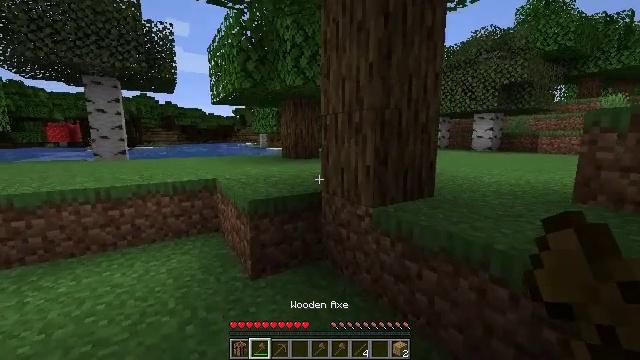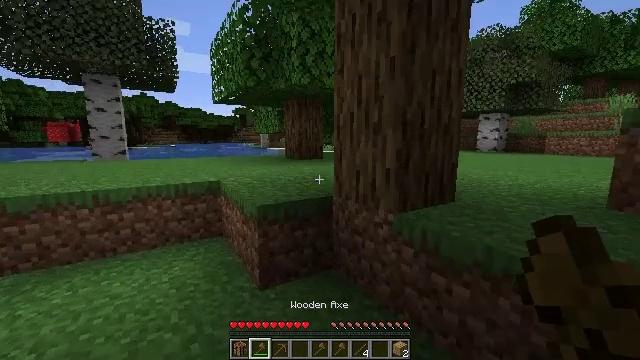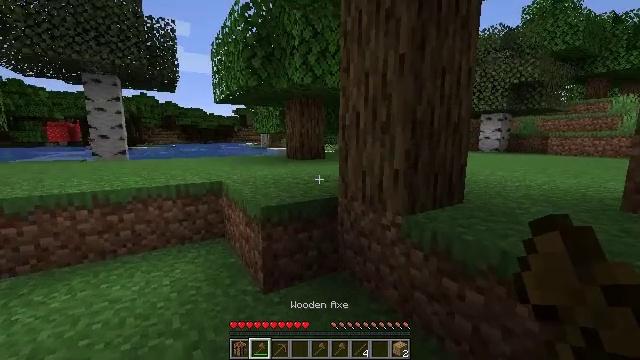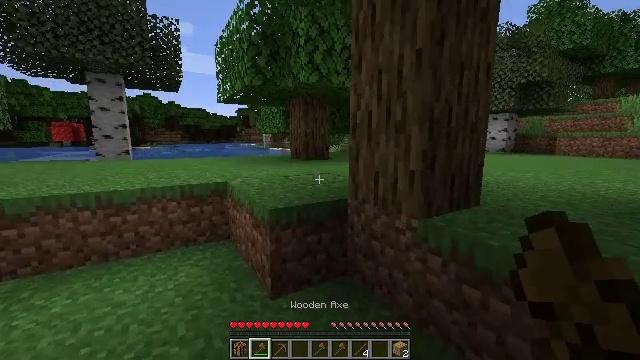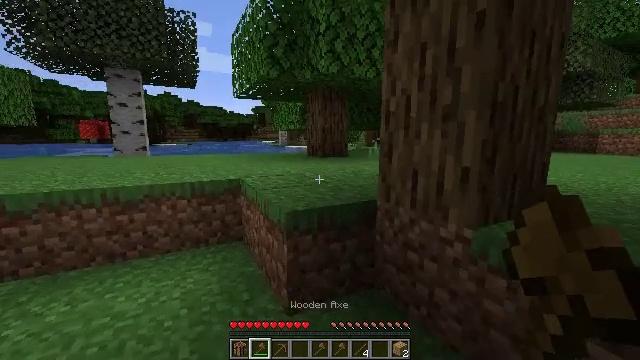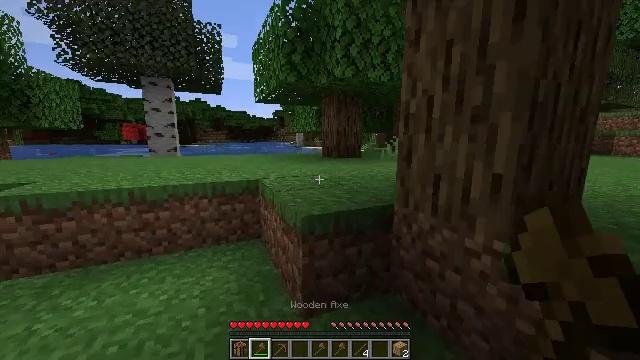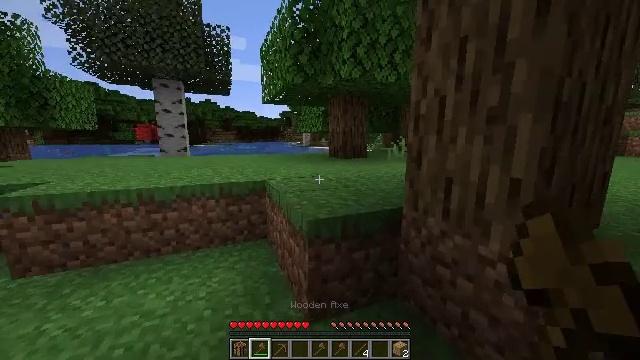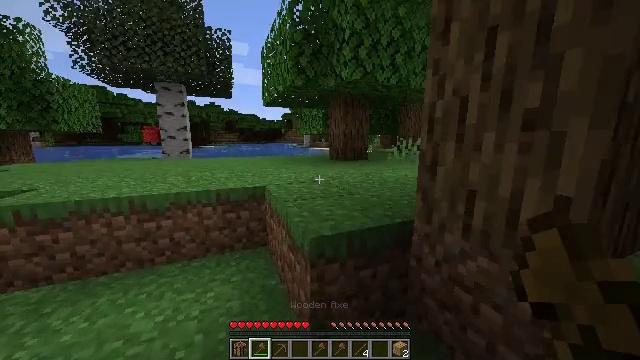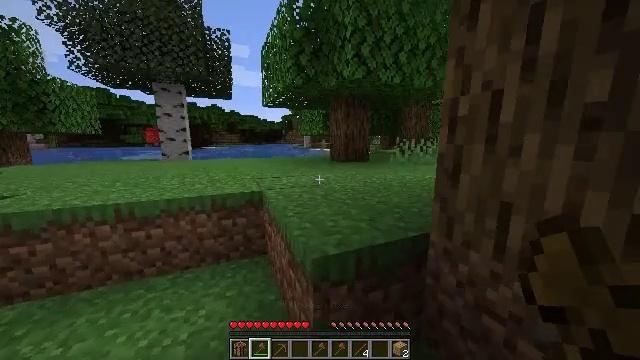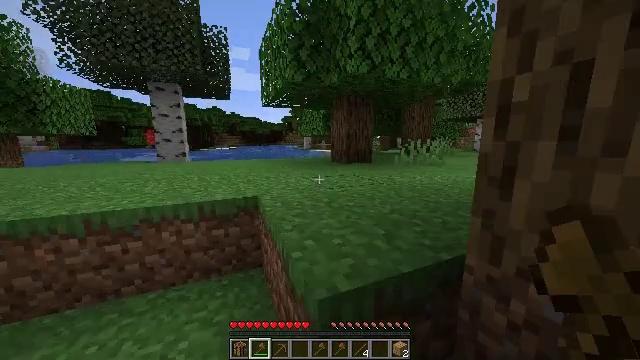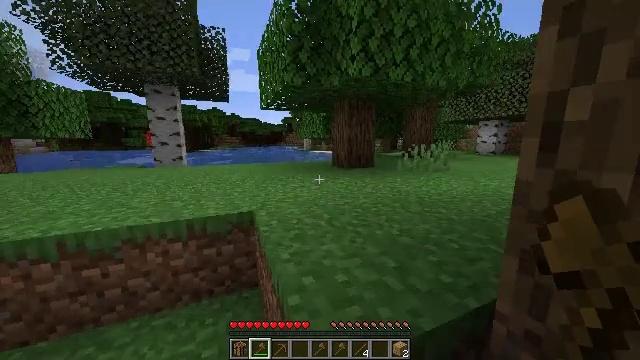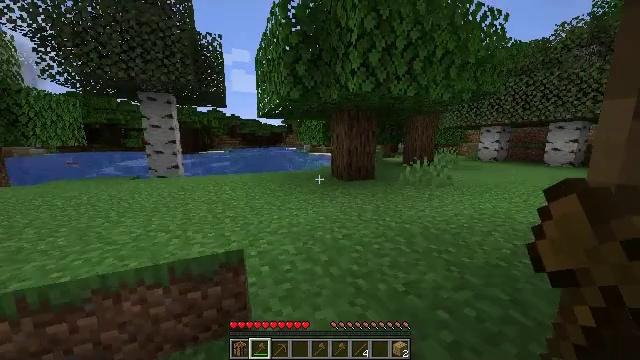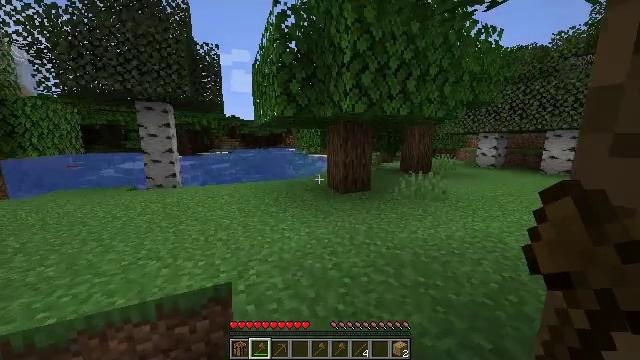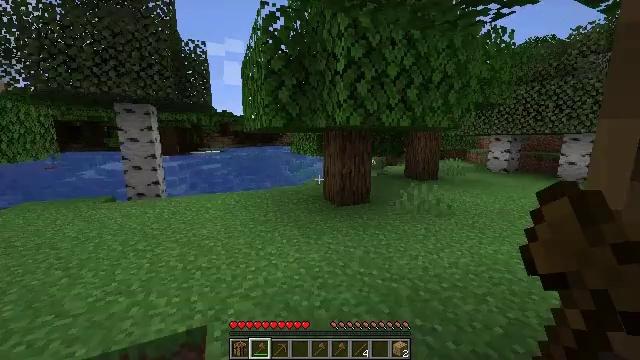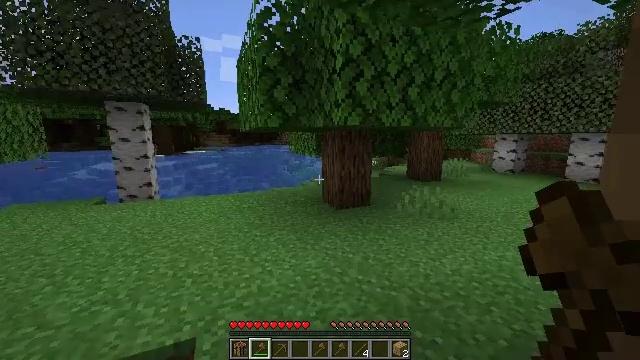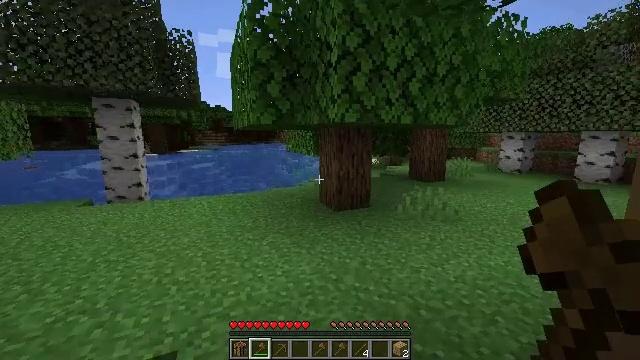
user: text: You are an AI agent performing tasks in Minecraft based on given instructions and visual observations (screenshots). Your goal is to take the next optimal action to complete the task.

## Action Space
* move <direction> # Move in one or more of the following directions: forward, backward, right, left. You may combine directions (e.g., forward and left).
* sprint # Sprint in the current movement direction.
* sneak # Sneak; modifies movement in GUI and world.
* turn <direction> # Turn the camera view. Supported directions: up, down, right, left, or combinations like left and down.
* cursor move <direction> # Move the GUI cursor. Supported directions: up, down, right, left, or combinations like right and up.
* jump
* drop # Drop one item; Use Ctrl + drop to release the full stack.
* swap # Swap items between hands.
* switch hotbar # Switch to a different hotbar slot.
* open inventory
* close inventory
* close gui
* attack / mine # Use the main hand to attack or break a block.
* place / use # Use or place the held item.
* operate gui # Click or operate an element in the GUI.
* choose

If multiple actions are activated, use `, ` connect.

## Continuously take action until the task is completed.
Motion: motion action
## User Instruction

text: Hunt fish.
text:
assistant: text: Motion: move forward and move left
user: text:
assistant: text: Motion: move forward and move left
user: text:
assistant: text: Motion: move forward
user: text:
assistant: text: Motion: move forward, sprint, turn left
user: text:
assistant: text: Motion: move forward, sprint, turn left
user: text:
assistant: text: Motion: move forward, sprint, turn left
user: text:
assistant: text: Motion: move forward, sprint
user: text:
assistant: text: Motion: move forward, sprint
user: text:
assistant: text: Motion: move forward, sprint
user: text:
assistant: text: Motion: move forward, sprint, jump
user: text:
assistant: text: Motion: move forward, jump
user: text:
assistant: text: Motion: move forward, jump
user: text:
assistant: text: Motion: move forward, jump
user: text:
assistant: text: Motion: move forward, jump
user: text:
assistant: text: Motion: move forward
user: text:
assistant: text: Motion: move forward
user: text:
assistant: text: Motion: move forward, turn right and up
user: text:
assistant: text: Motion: move forward, turn right and up
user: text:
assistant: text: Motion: move forward, turn right
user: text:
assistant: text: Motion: move forward, turn right and down
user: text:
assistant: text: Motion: move forward, sprint, turn right and down
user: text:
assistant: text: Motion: move forward, sprint, turn right
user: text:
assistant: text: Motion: move forward, sprint, turn right
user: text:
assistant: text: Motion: move forward
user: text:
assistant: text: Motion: move forward
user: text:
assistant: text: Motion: move forward
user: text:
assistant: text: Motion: move forward, sprint
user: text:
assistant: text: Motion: move forward, sprint, turn right
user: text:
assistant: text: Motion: move forward, sprint, turn right
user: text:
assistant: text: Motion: move forward, sprint, turn right and up